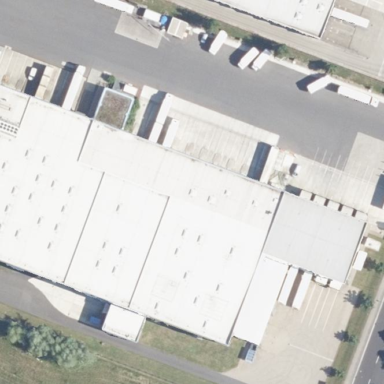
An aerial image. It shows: Industrial building.